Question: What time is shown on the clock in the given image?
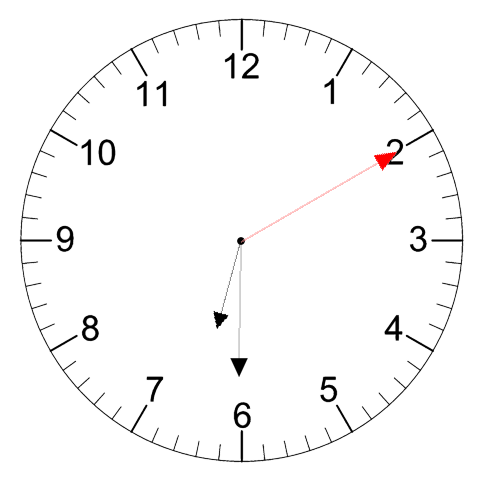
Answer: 06:30:10